Field crop: maize
Growth stage: 2
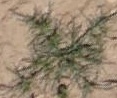
Species: salsola